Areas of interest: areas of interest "Museum"
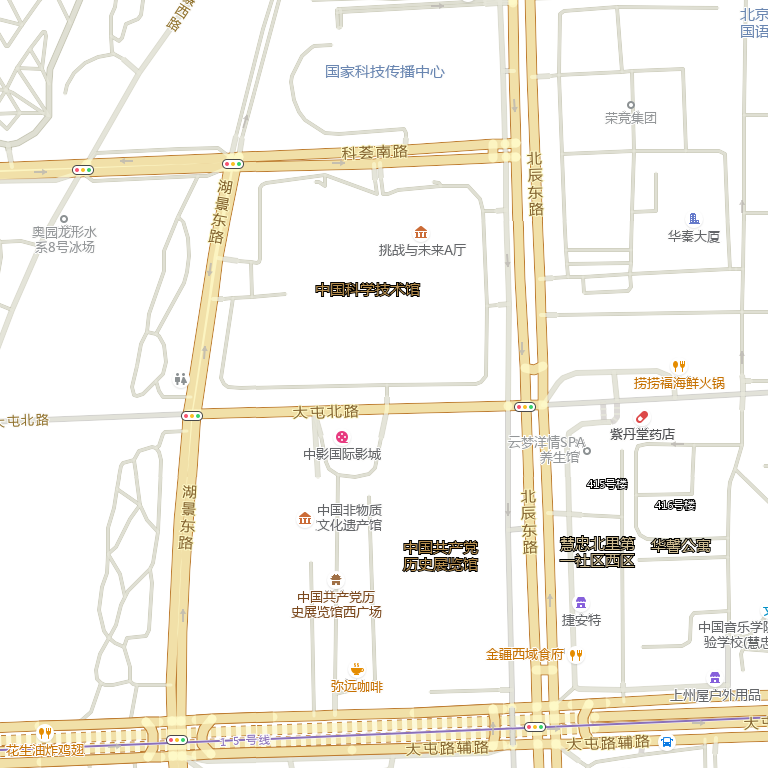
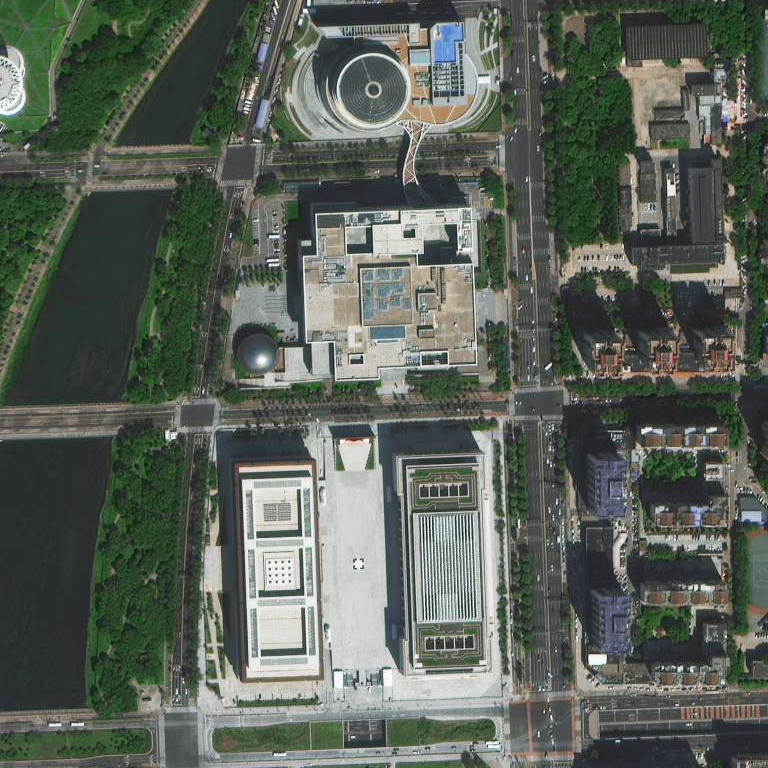